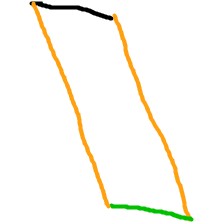
Shape: parallelogram